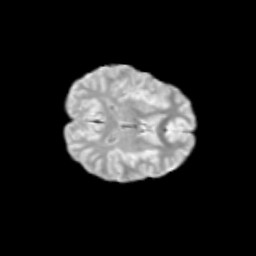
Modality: T2w
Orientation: axial
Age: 12
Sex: female
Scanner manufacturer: siemens
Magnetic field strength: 3 T
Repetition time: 3.8 s
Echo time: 0.07 s